Interaction volume radius: 5 \u00c5
Interaction volume height: 20 \u00c5
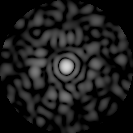
Disorder parameter: 0.8481